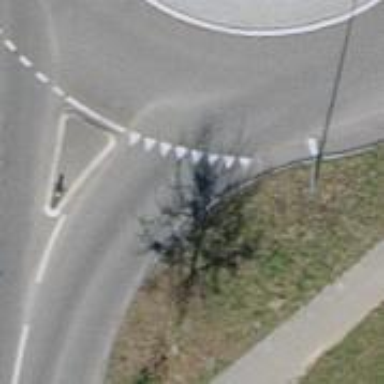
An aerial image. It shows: Primary road with asphalt surface.